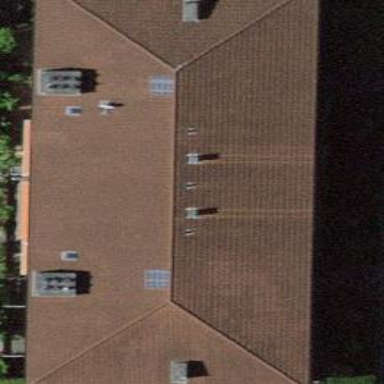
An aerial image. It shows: Hipped roof on residential building.